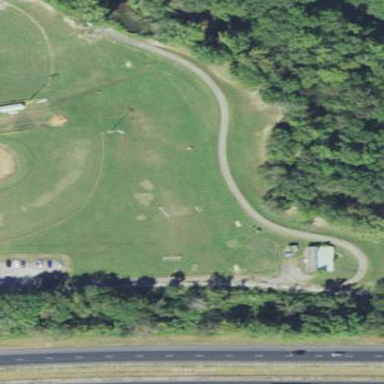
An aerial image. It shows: Disc golf course designed for leisure and sport.